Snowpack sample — Buffalo Mountain, Silverthorne, Colorado, USA (1/25/25, 10:11 AM MST)
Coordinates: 39.6222, -106.1139
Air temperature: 22 °F
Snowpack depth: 110 cm
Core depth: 30 cm
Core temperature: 42.8 °F
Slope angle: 12°, slope face: 102°
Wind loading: high
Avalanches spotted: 0
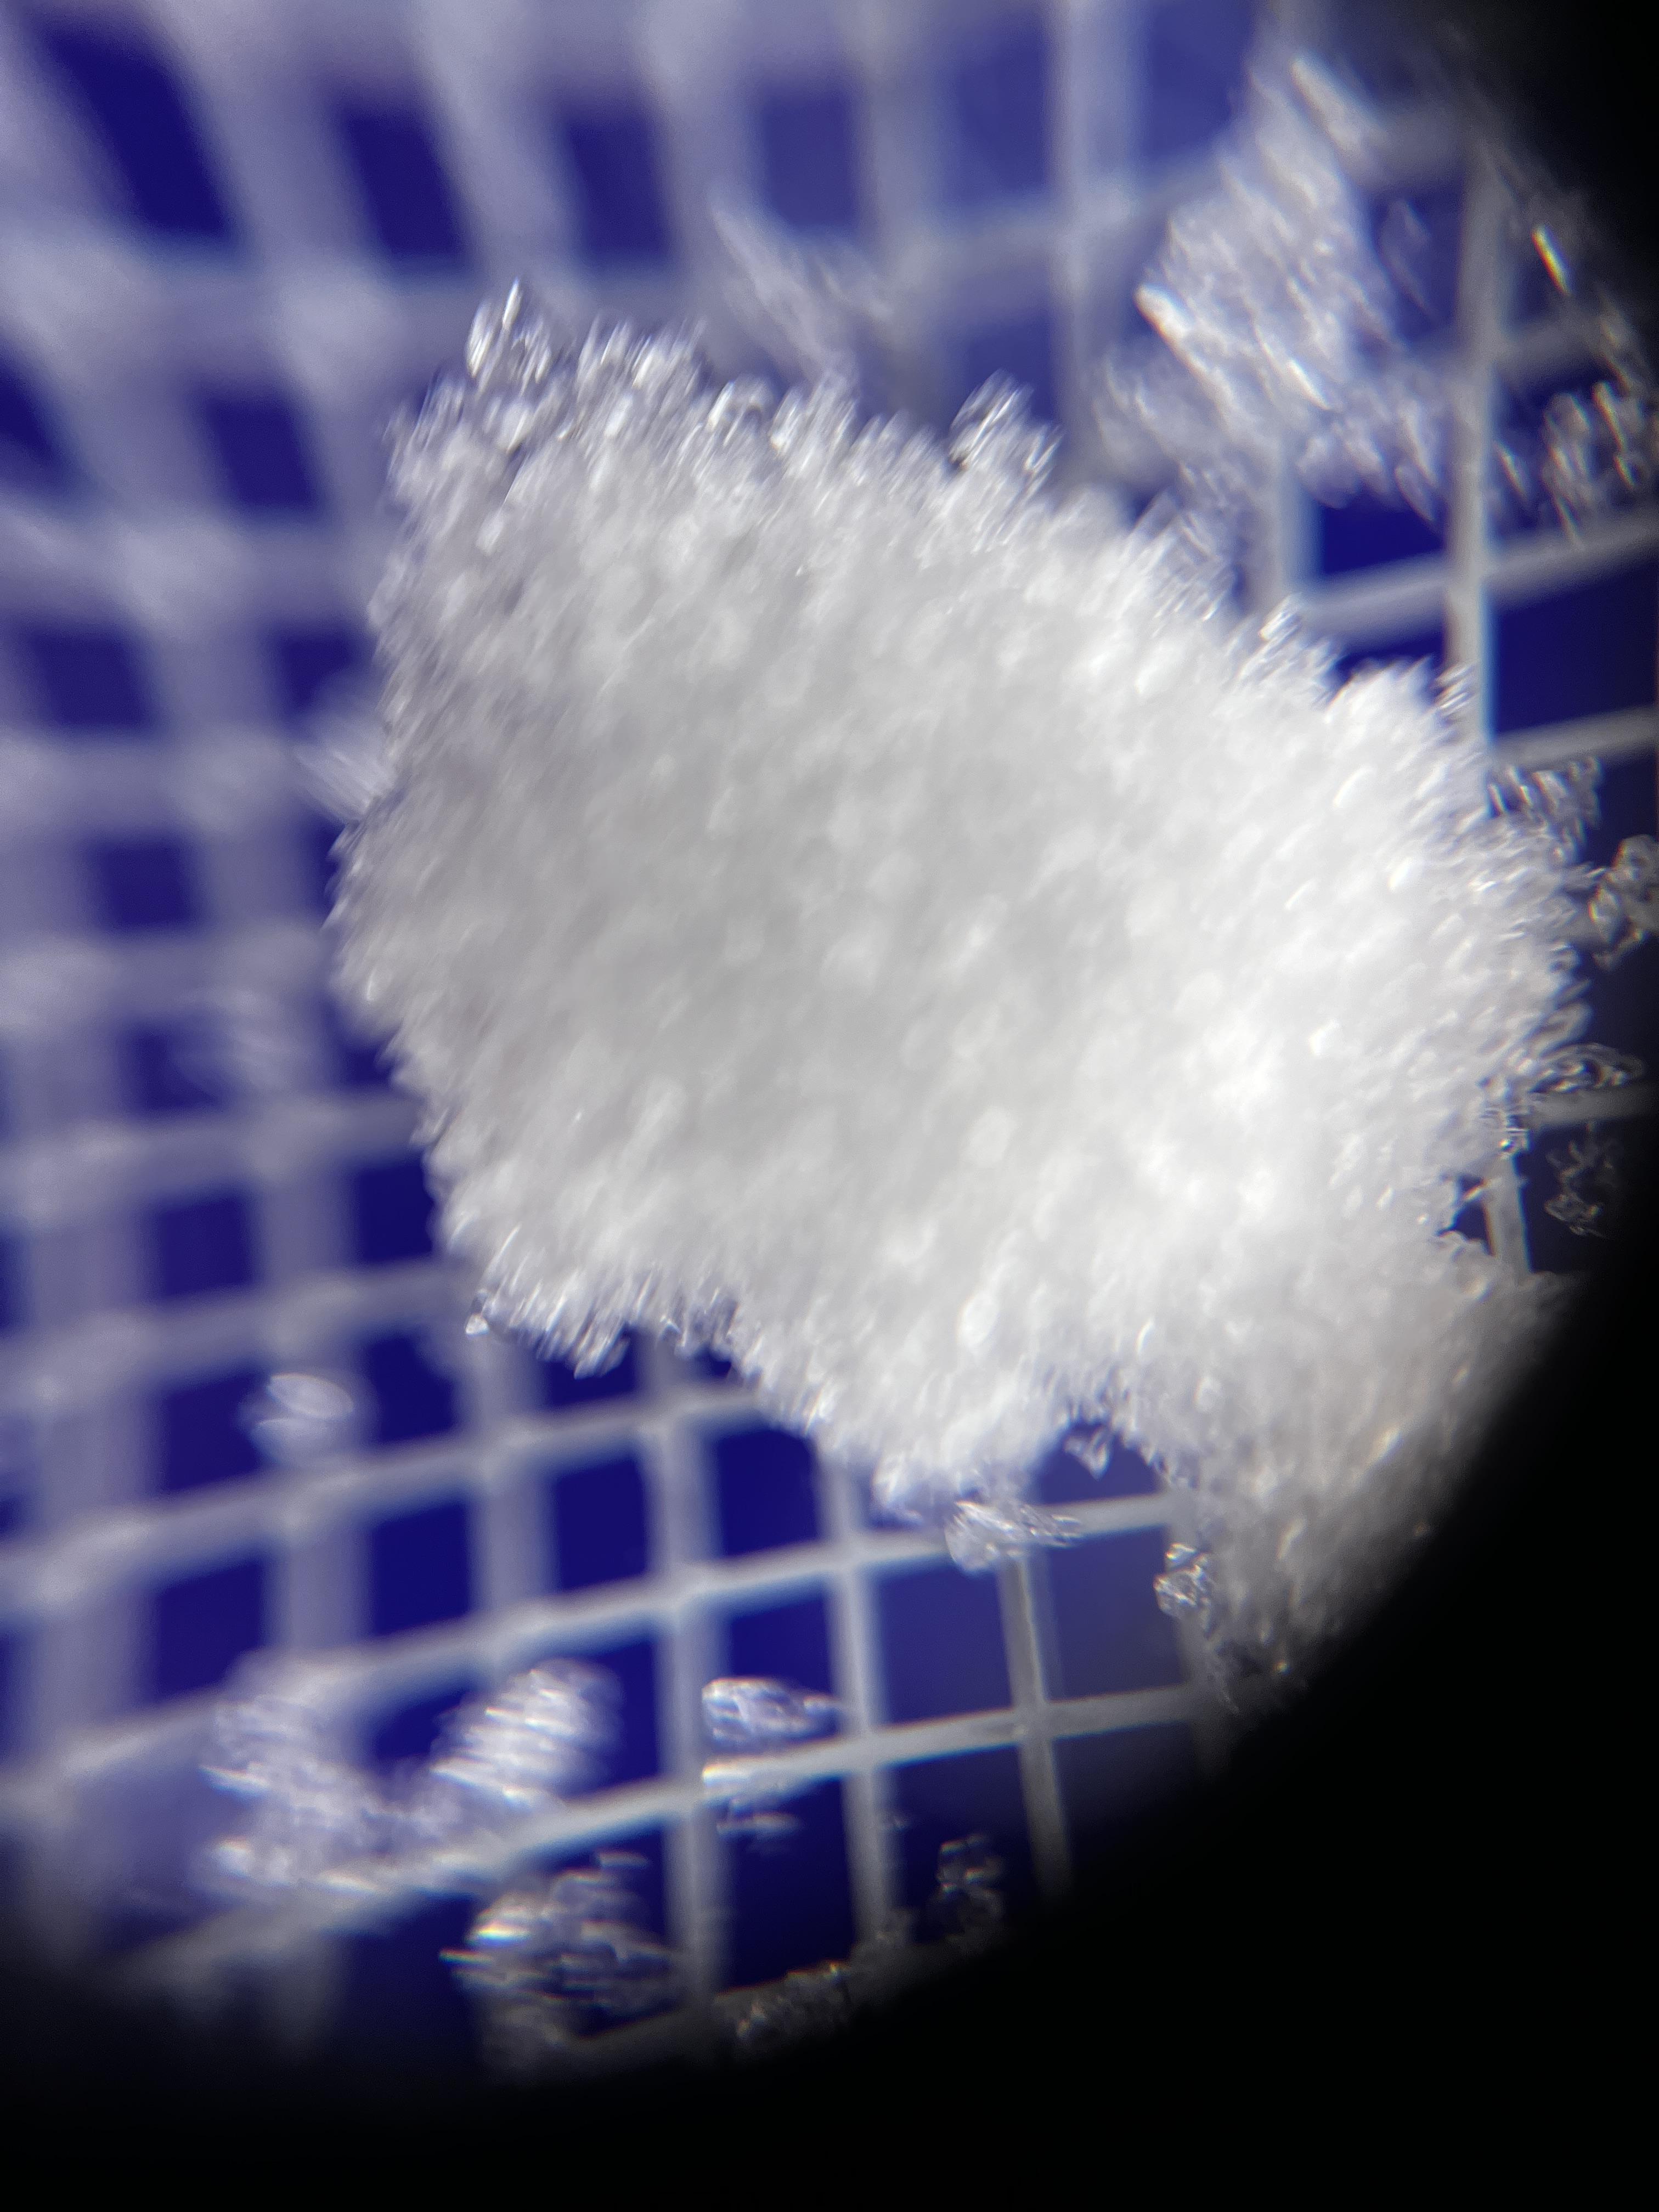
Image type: magnified_profile
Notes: No avalanches nearby, collected on the outskirts of a fire break 15 meters from the treeline, on way to Buffalo and Red Mountain